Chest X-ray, AP view. Patient: 27 years old, sex F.
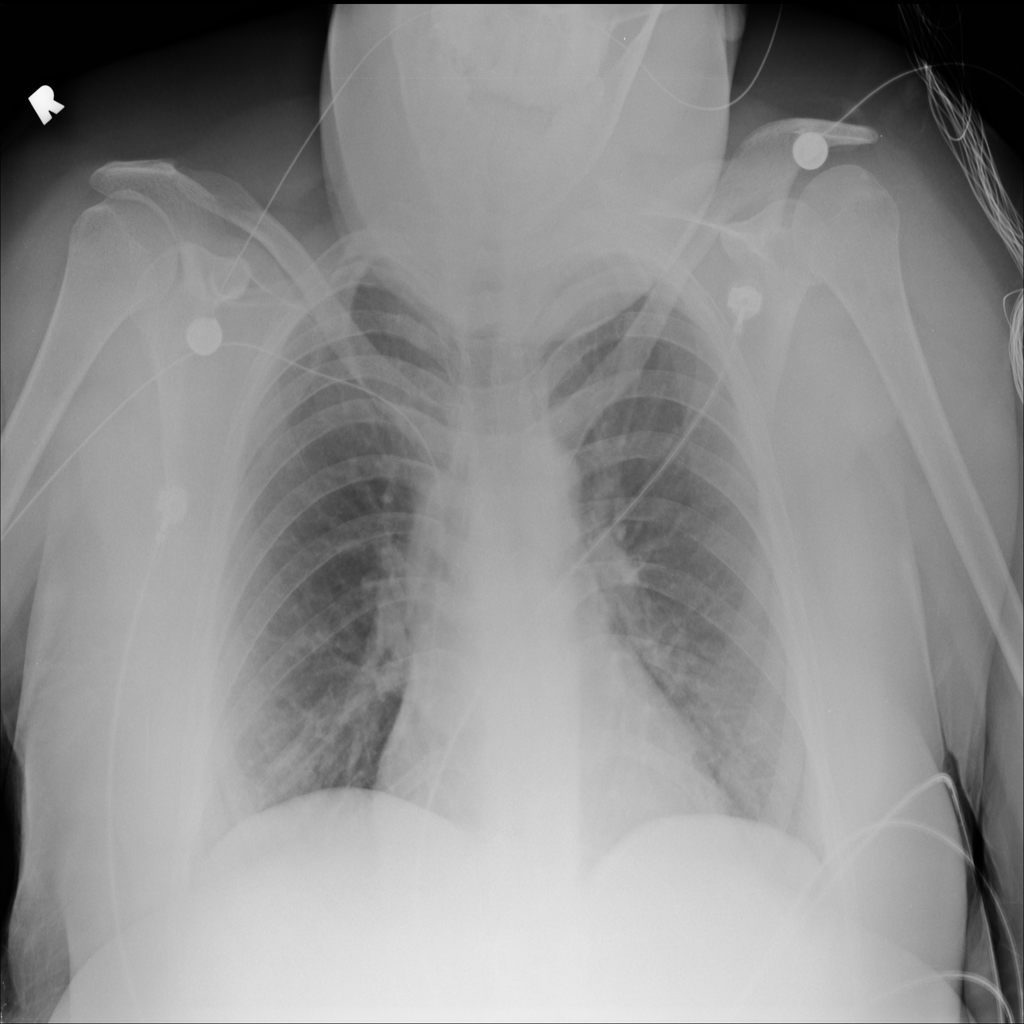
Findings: No Finding